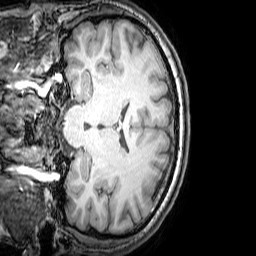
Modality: T1w
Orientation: coronal
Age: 24
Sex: male
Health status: healthy
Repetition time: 0.081 s
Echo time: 0.037 s